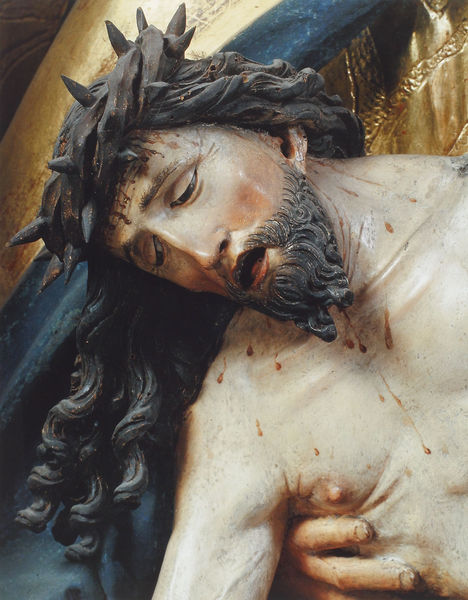
Titel: Hochaltar der Spitalkirche Heilig Geist
Standort: Latsch (im Vintschgau), Spitalkirche Heilig Geist (EU - I - Südtirol)
Schlagwörter: blau, hand, kopf, nackt, ausschnitt, finger, haar, holz, weiss, bart, augen, barock, gesicht, tot, gold, haare, locken, skulptur, detail, blut, vergoldet, kreuz, schnitzerei, karfreitag, christus, jesus, jesus christus, kreuzabnahme, kreuzigung, leid, schmerz, gefasst, heilig, maria, blaz, dornenkrone, kreut, schnitzkunst, qualen, top, t, abnahme vom kreuz, schmerzzensmann, leiden christie